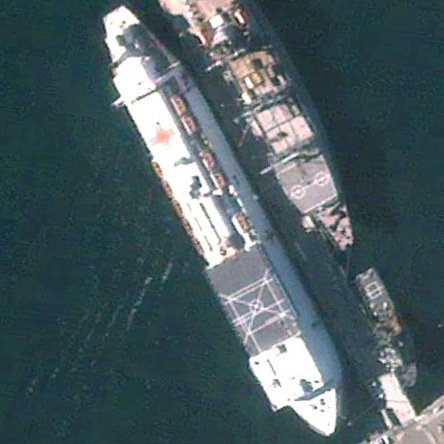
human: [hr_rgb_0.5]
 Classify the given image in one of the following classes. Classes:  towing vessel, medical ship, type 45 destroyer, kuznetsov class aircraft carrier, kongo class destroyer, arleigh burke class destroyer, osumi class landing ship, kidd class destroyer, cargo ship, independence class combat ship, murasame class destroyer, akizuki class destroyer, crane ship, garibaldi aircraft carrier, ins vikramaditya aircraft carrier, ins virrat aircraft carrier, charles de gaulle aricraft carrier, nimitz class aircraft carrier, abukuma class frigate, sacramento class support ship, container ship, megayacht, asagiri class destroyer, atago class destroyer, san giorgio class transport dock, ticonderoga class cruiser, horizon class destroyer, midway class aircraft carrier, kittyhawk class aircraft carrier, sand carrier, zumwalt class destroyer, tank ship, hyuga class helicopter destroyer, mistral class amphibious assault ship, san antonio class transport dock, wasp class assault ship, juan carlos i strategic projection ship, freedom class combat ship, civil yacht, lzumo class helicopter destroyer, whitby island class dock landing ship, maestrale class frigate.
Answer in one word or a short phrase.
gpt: Medical ship